Interaction volume radius: 5 \u00c5
Interaction volume height: 30 \u00c5
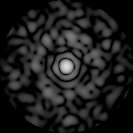
Disorder parameter: 0.8563